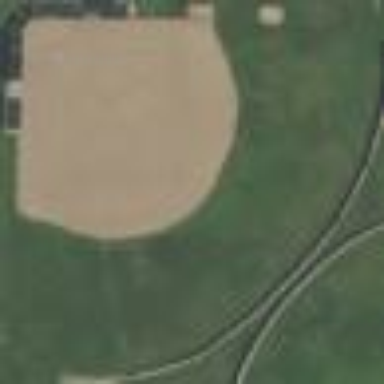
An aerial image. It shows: Softball pitch for leisure land activities.